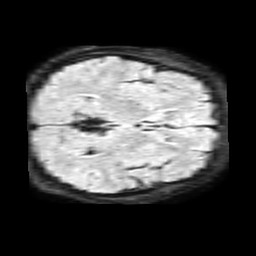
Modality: FLAIR
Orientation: axial
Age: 41
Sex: female
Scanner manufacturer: philips
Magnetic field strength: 1.5 T
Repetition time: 6 s
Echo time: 0.1035 s